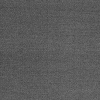
Atmospheric dust classification: dusty